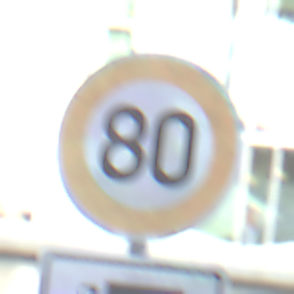
Verkehrszeichen: Geschwindigkeit80
Zusatzzeichen unten: MehrspurigeFahrzeuge2
Umgebung: Outdoor, Urban
Tageszeit: SunriseSunset
Wetter: PartlyCloudy
Licht: Natural
Jahreszeit: NotSpecified
Kontrast: MediumContrast